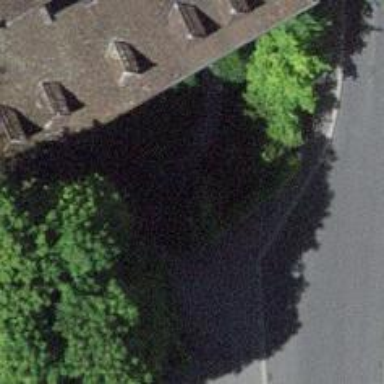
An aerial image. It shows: Path with unhewn cobblestone surface.